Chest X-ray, AP view. Patient: 64 years old, sex M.
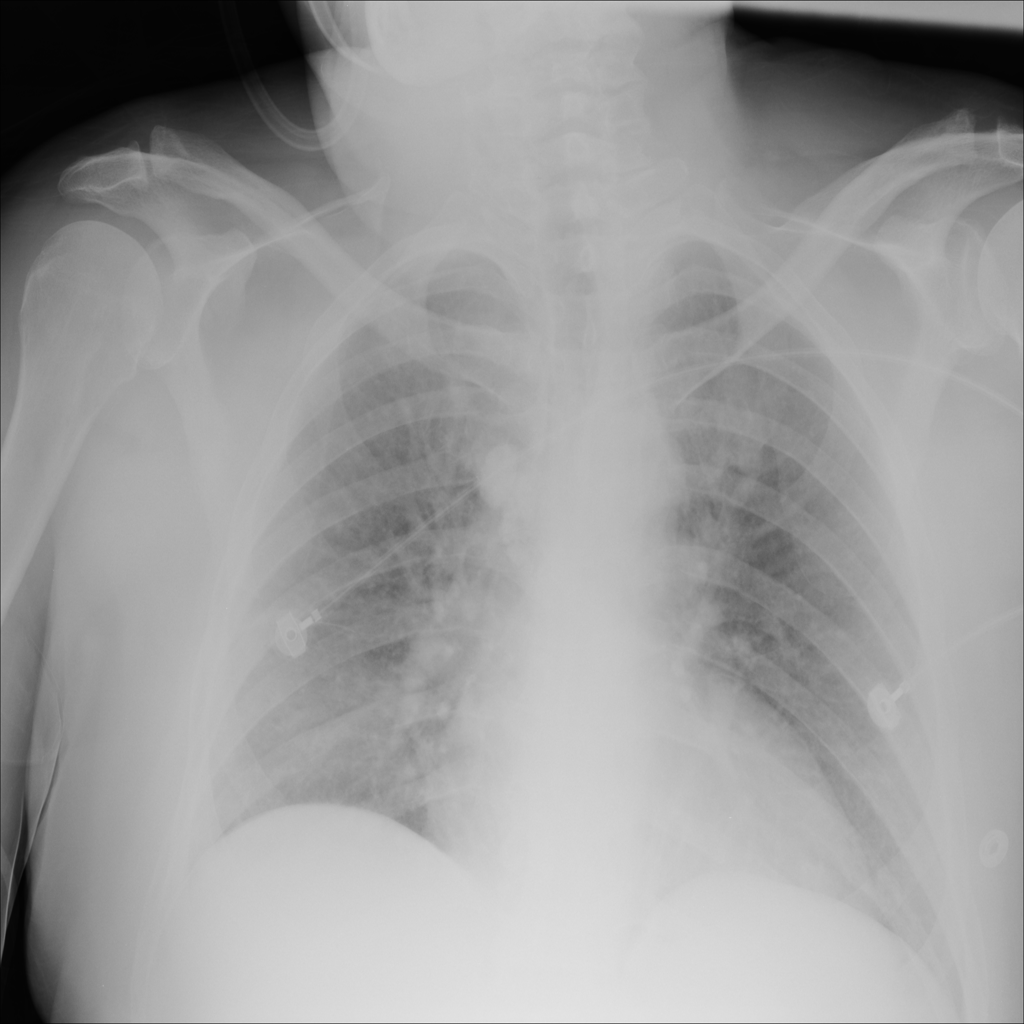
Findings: Consolidation, Edema